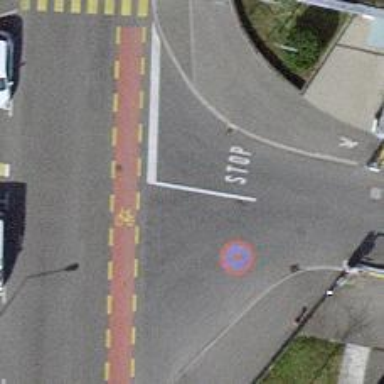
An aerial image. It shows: Asphalt footway with unmarked crossing.